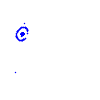
Particle: kaon